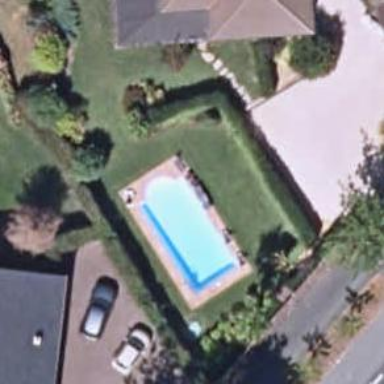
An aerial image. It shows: Swimming pool located in leisure land.